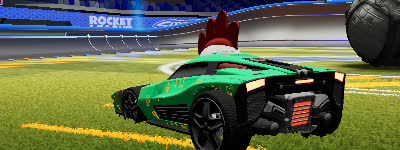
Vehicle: breakout